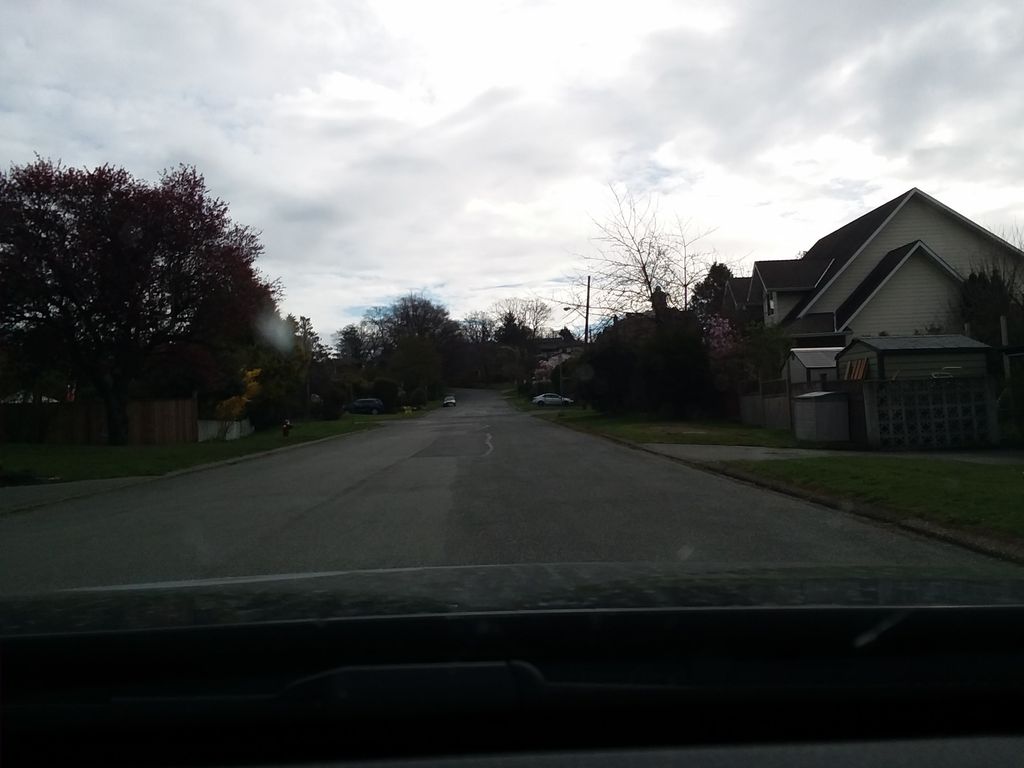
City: victoria